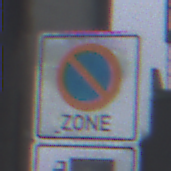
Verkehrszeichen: BeginnEingeschraenktesHalteverbotZone
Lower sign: MehrspurigeFahrzeuge2
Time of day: MorningAfternoon
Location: Outdoor (Suburban)
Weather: Overcast
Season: NotSpecified
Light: Natural